Field crop: maize
Growth stage: 2
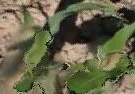
Species: maize